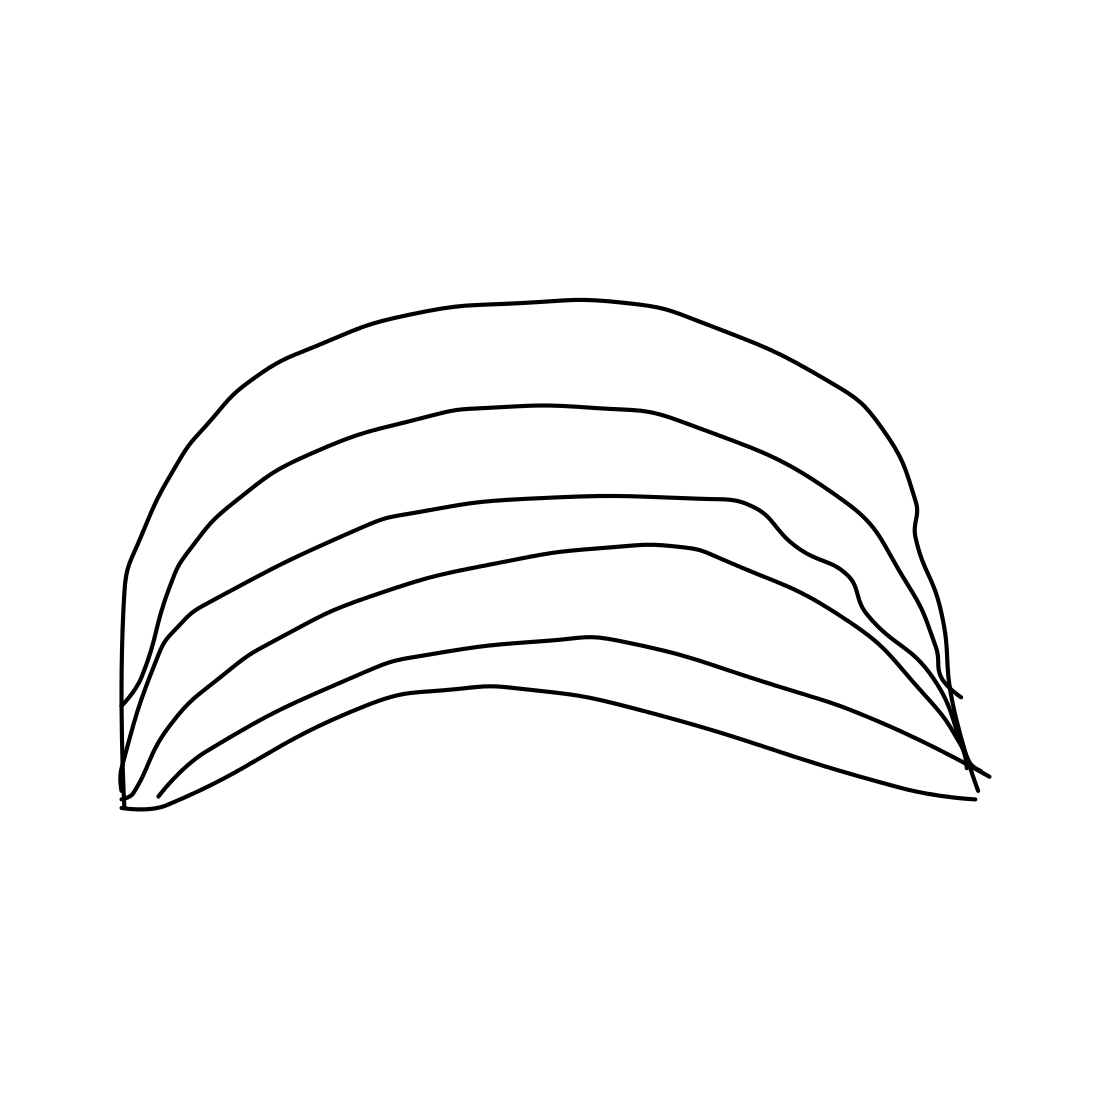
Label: rainbow